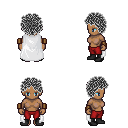
a pixel art fantasy rpg character, female body template, human, dark skin, white cape, red pants, gray curly afro hairstyle, leather bracers, black shoes, four views (front, back, left, right), 2x2 character sprite sheet, small pixel art, hard edges, no anti-aliasing